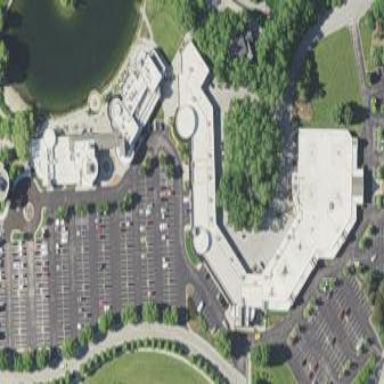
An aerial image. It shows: Mall building.